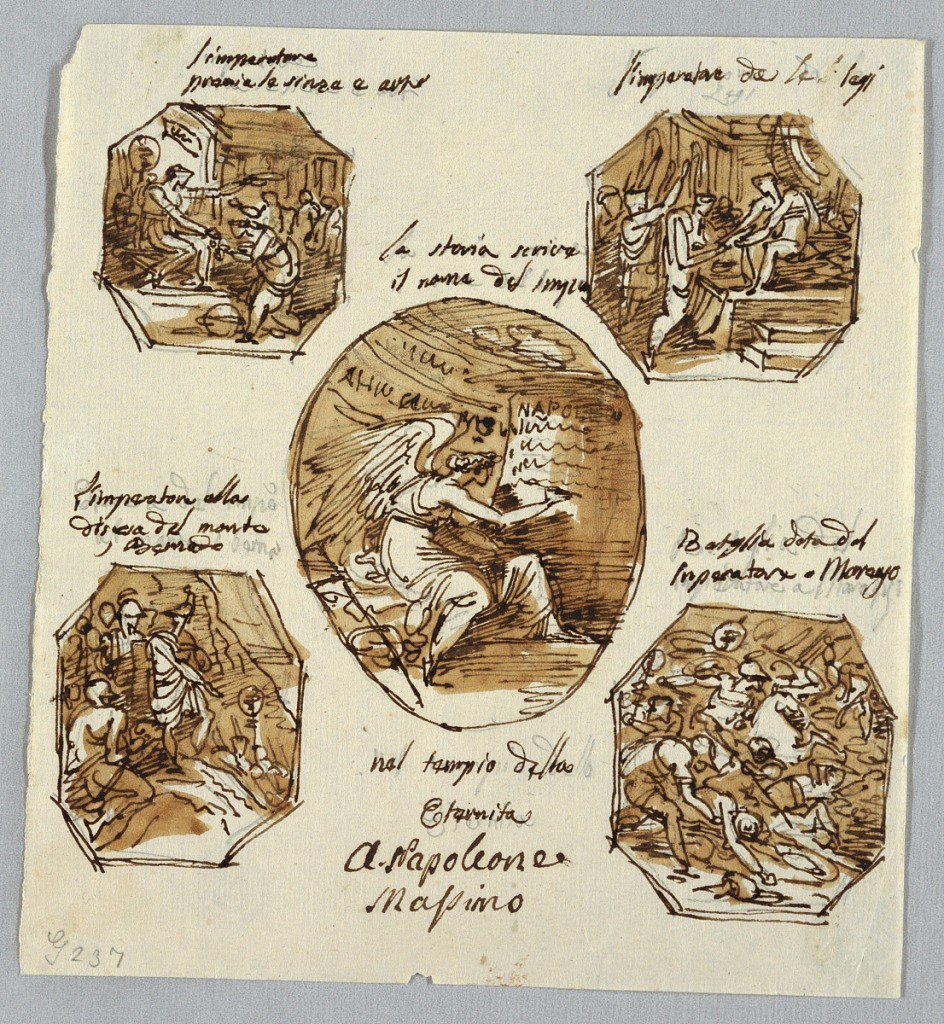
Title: Drawing
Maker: Felice Giani, Italian, 1758–1823
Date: About 1810
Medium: Pen and brown ink with brown wash and traces of graphite on cream laid paper
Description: An oval painting in the center and four octagonal ones in the corners. A seated female genius is shown in the center, A circular domed hall is the setting.???